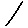
Label: line